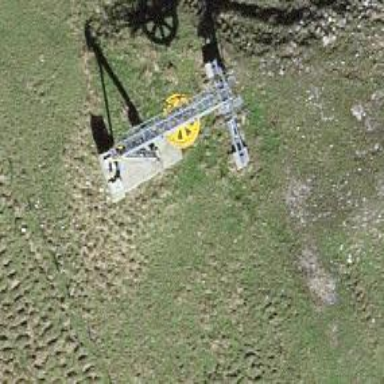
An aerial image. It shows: Pylon for aerialway.